Field crop: tomato
Growth stage: 1
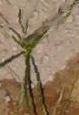
Species: cyperus